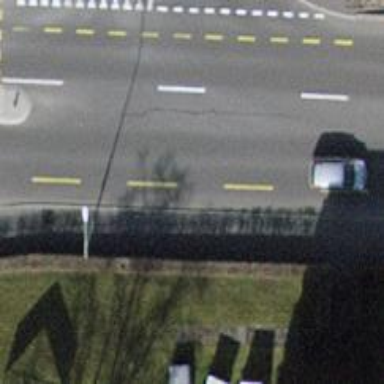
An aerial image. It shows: Sidewalk along the footway.